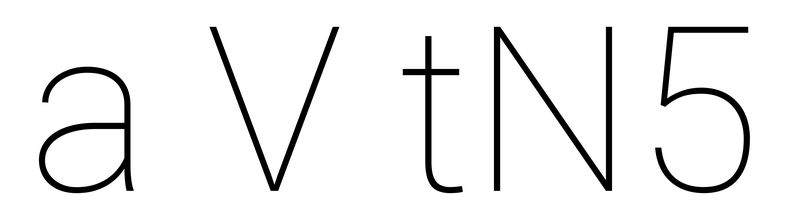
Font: Roboto_Thin